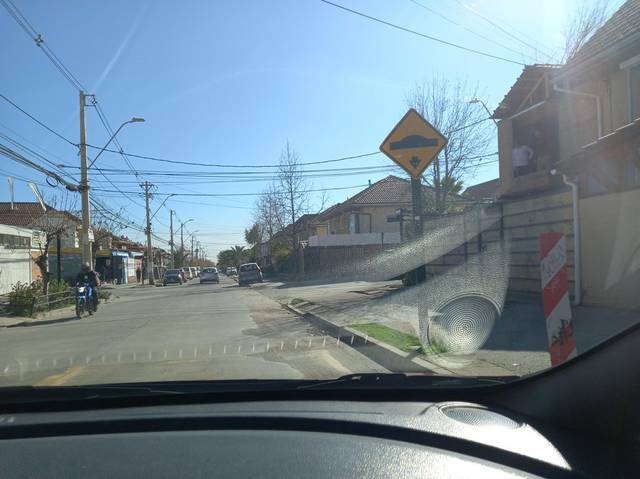
Region: Chile
Coordinates: -33.593, -70.546